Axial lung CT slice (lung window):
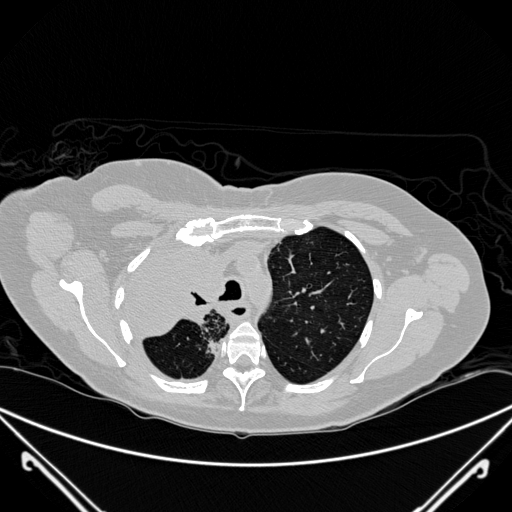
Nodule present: no